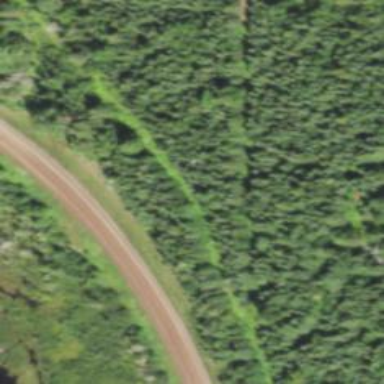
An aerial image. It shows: Abandoned railway path for nordic skiing.